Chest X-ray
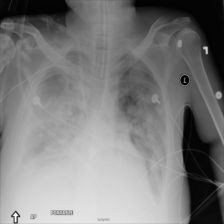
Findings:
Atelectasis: negative
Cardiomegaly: negative
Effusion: positive
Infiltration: negative
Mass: negative
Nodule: negative
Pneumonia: negative
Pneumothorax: negative
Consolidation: negative
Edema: negative
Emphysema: negative
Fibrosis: negative
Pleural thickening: negative
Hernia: negative